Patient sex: M
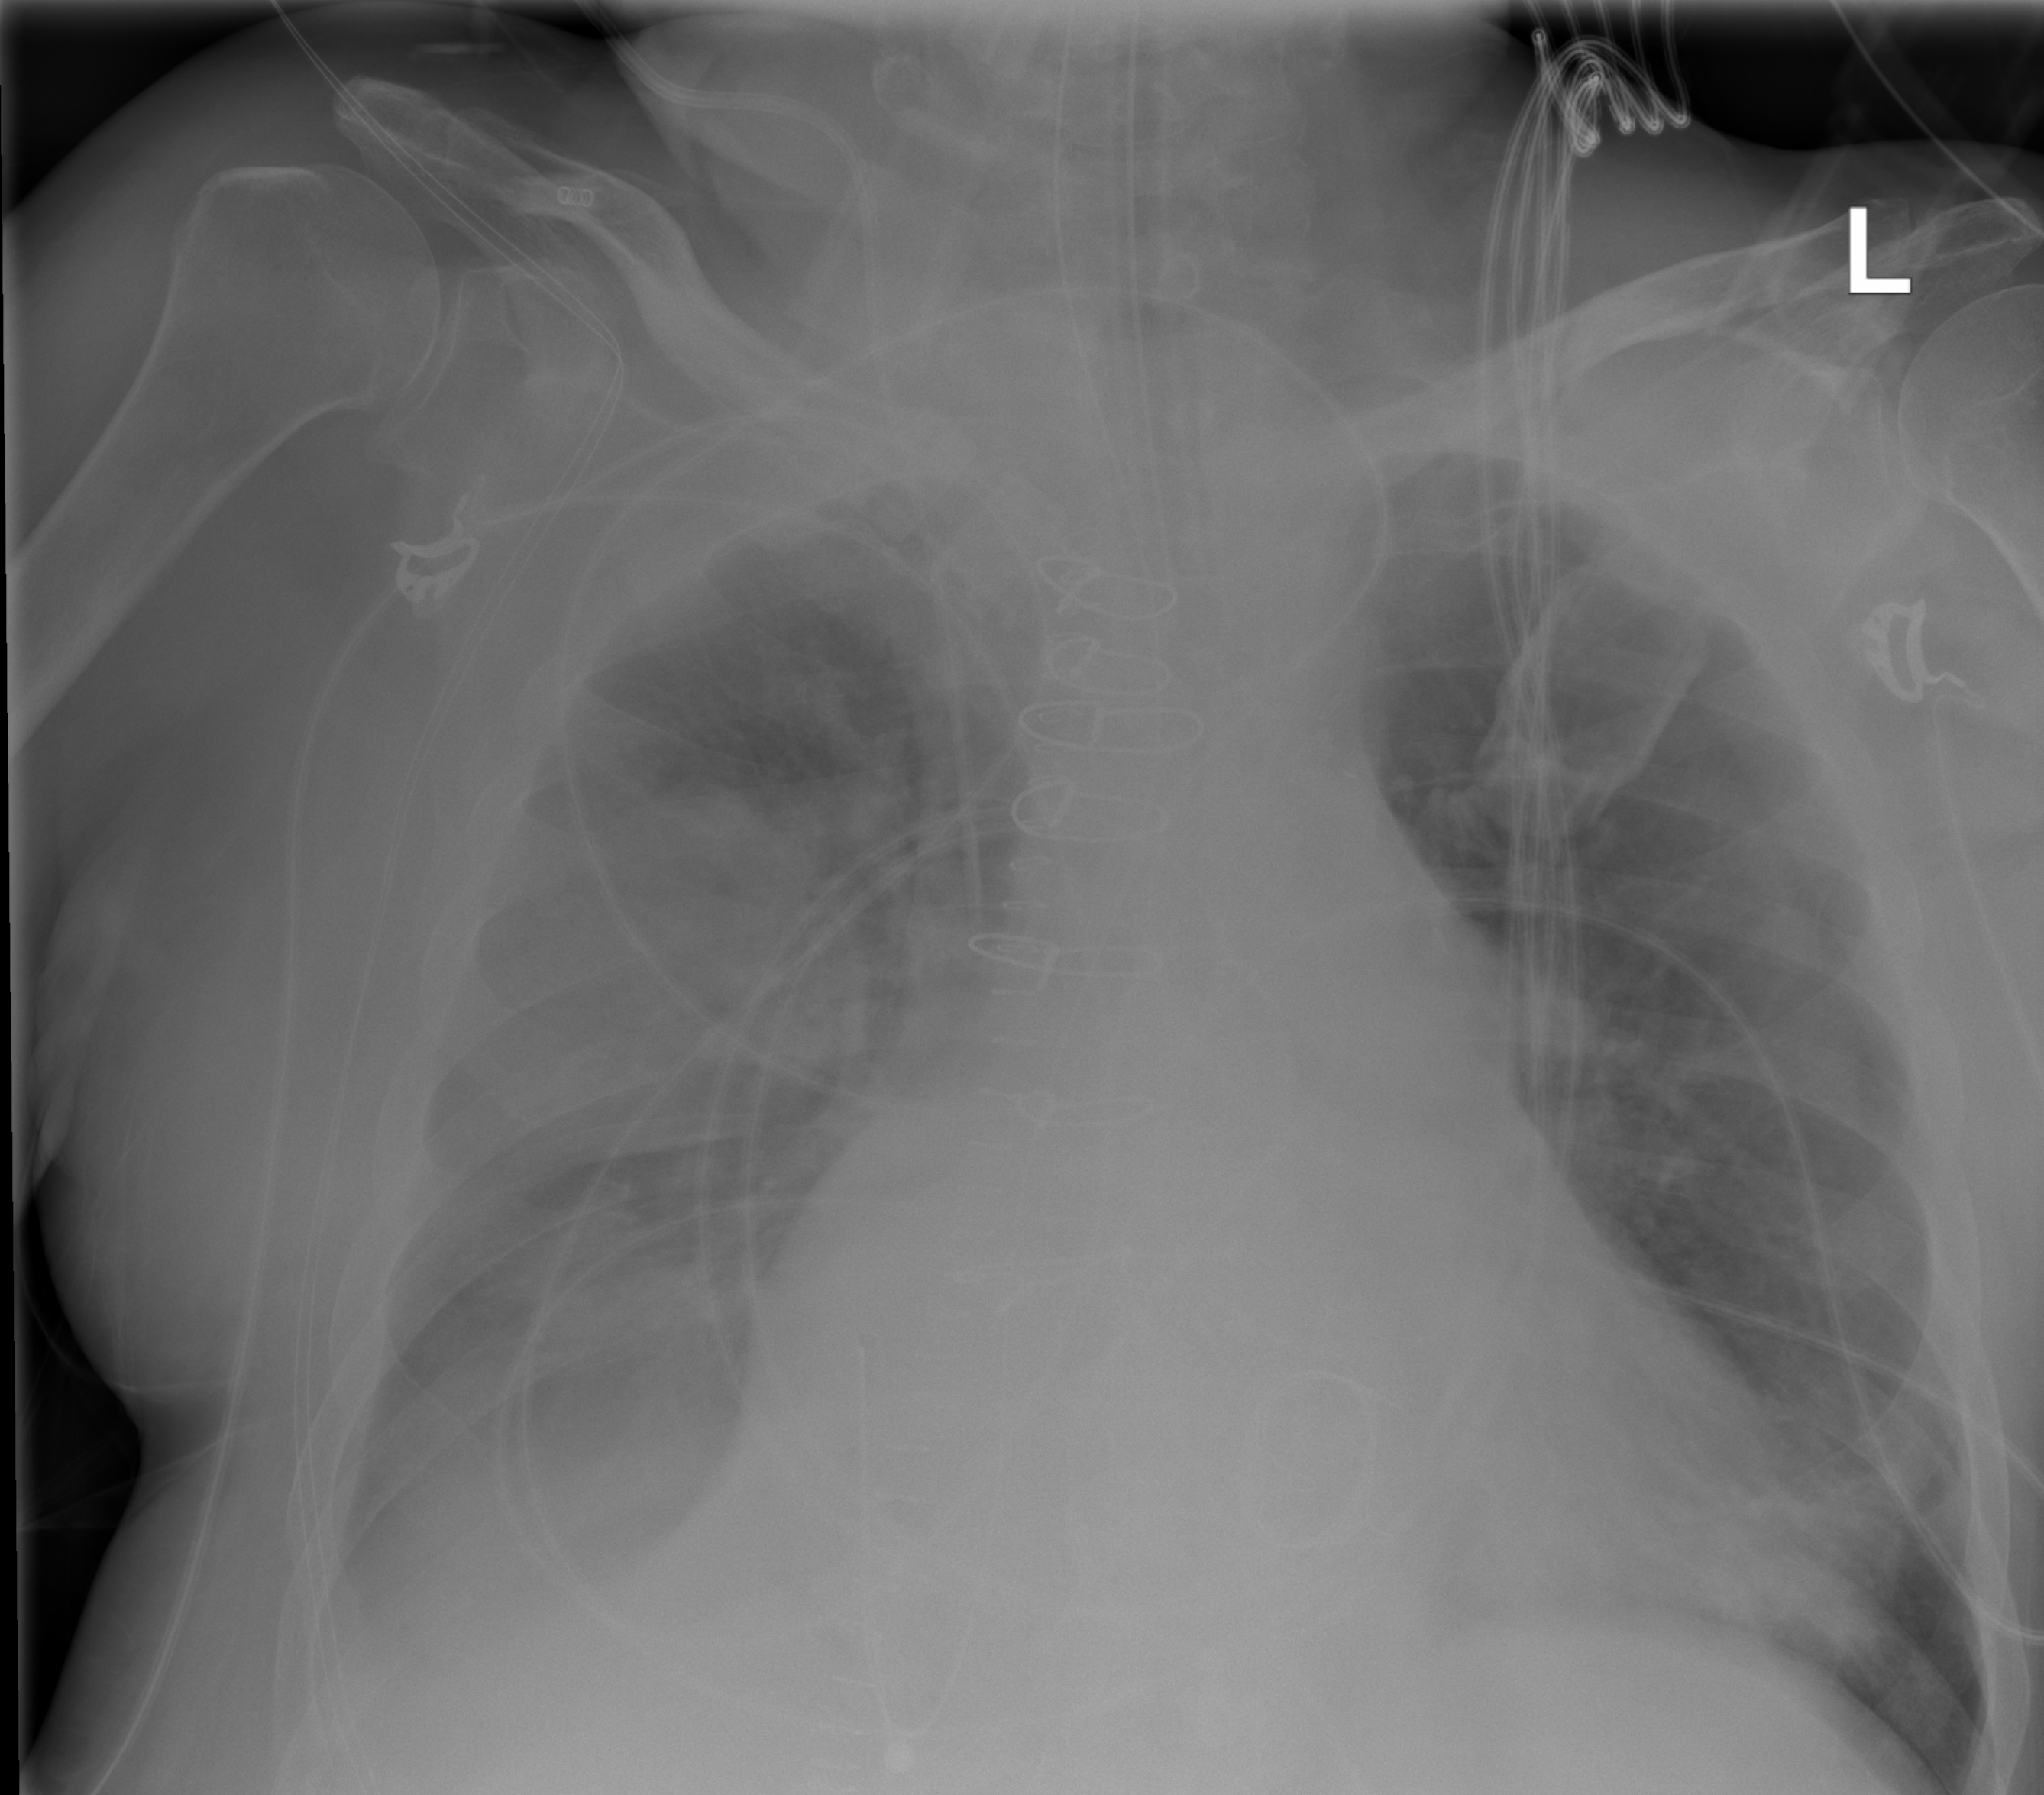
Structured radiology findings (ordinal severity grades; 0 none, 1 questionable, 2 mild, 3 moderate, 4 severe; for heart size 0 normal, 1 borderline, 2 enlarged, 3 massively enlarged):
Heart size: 2
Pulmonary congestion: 0
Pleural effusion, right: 2
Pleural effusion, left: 1
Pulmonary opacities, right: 2
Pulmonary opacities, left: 0
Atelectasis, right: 2
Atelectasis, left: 2